Aerial crown-view tile of a tropical tree (Barro Colorado Island, Panama), acquired 20240716:
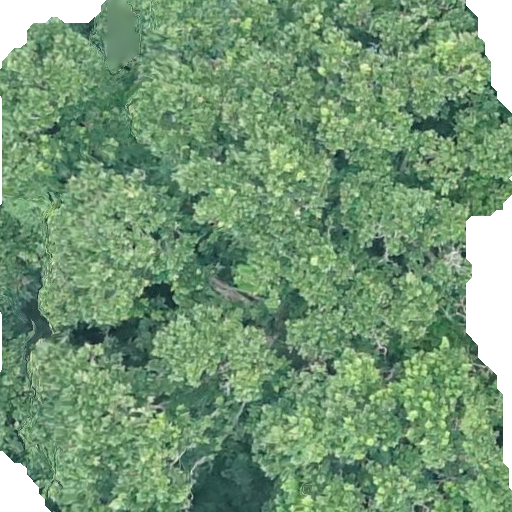
Species: Anacardium excelsum
GBIF accepted scientific name: Anacardium excelsum
Crown area: 440.292 m²